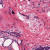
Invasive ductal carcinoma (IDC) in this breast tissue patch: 0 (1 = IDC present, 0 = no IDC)